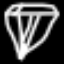
Label: diamond